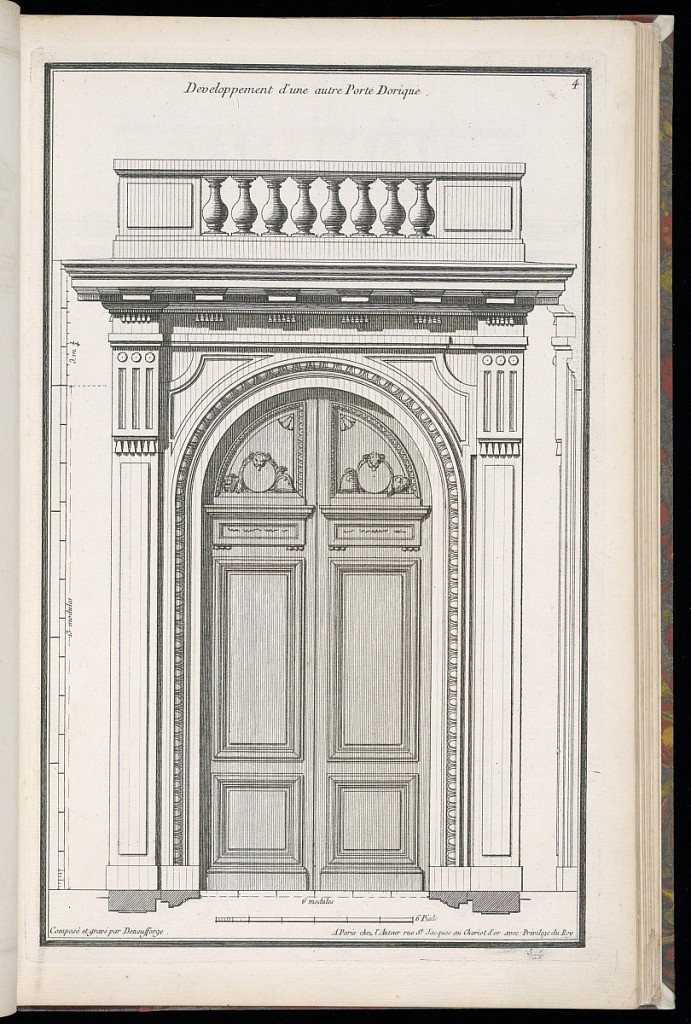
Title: Developpement d'une autre Porte Dorique
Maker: Jean-François de Neufforge, Flemish, 1714–1791
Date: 1768
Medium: Engraving on paper
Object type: Print
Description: Design for an arched door decorated in the Doric order and with a balcony above. The plate is signed and numbered.